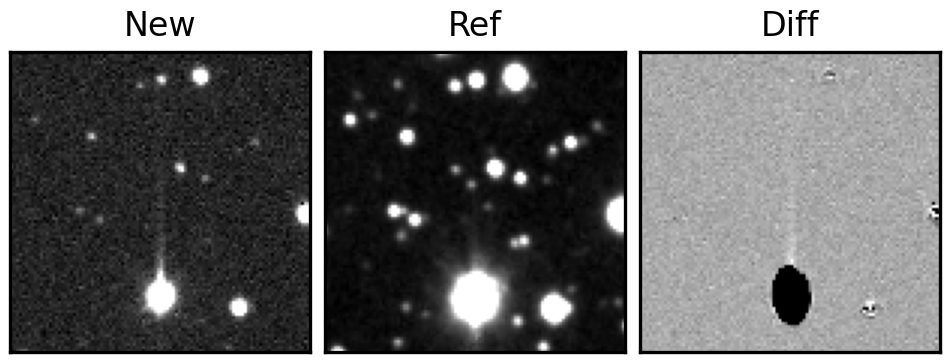
Label: bogus